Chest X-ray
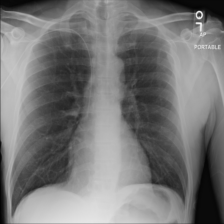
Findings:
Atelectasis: negative
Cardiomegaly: negative
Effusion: negative
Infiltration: negative
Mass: negative
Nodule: negative
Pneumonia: negative
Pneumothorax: negative
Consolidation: negative
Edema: negative
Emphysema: negative
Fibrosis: negative
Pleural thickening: positive
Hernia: negative